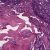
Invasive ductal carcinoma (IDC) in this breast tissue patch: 0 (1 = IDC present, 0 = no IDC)